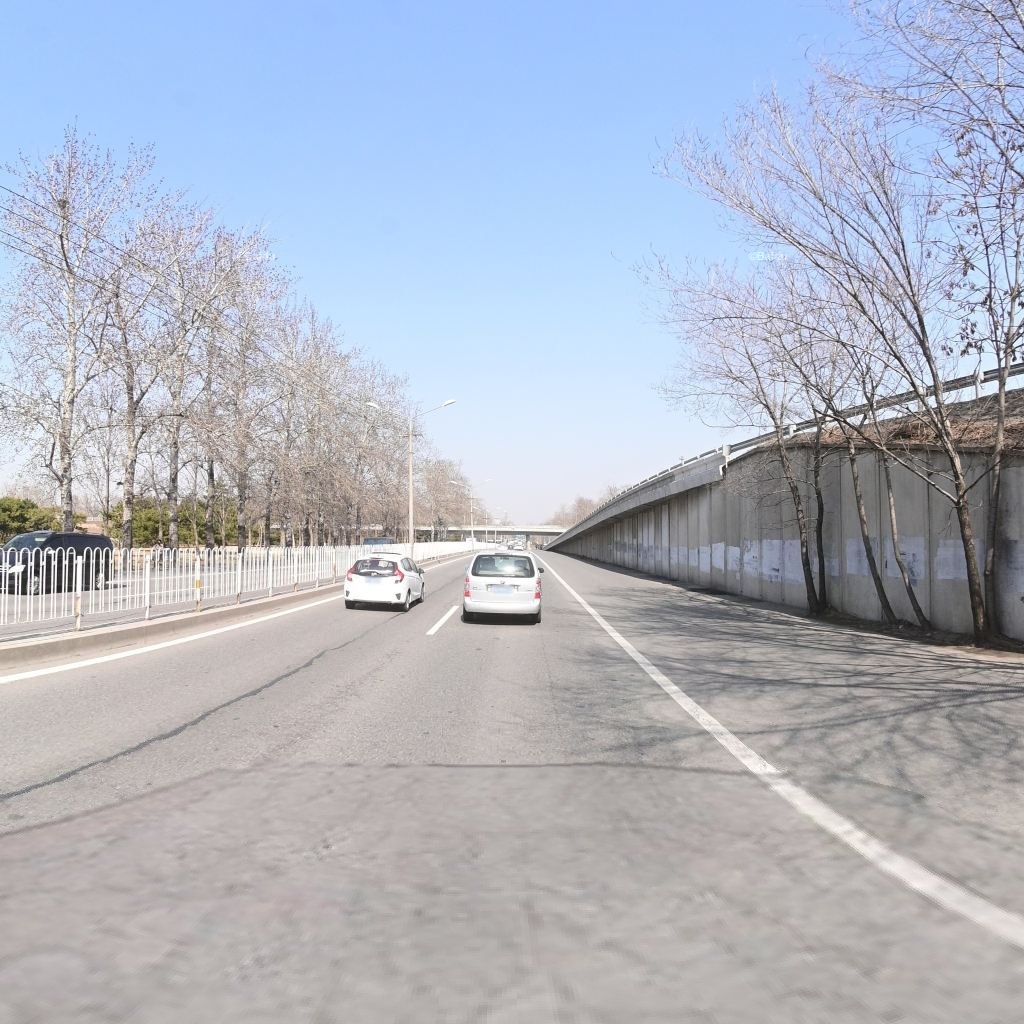
Region: Chaoyang
Road damage annotations: longitudinal patch, longitudinal crack